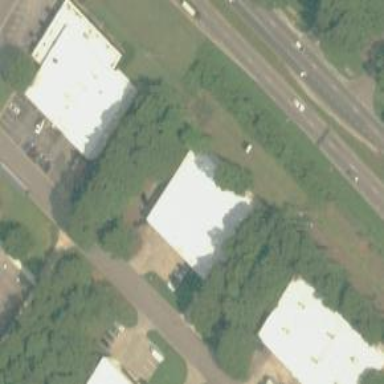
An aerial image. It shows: Commercial building.